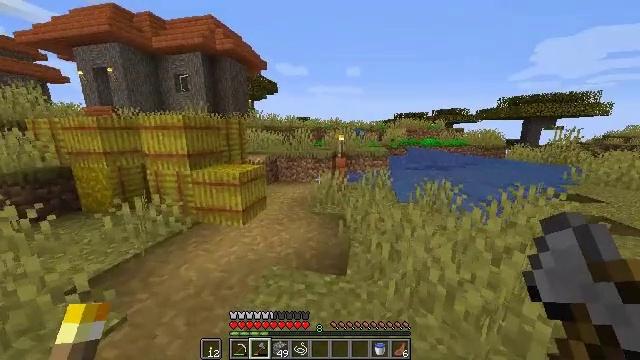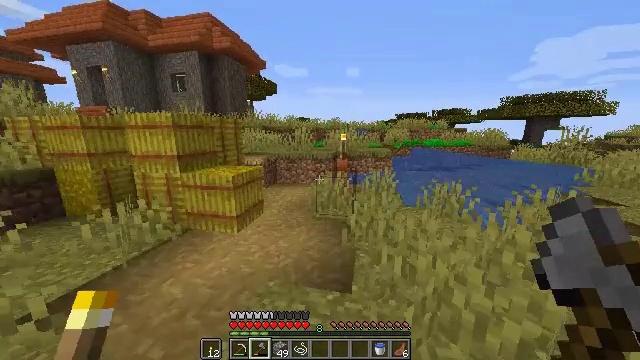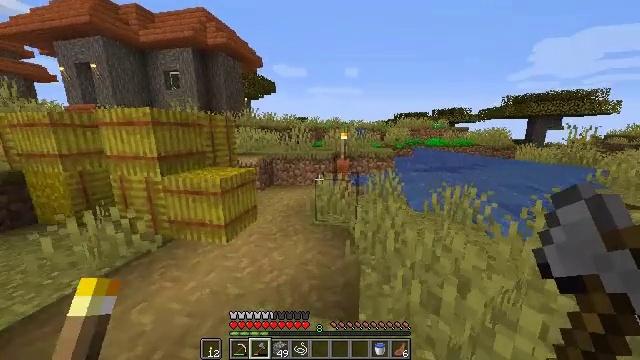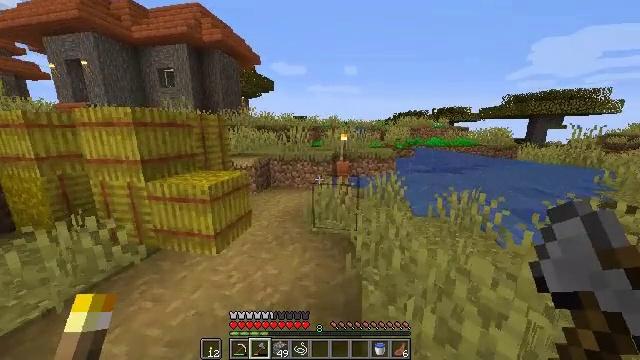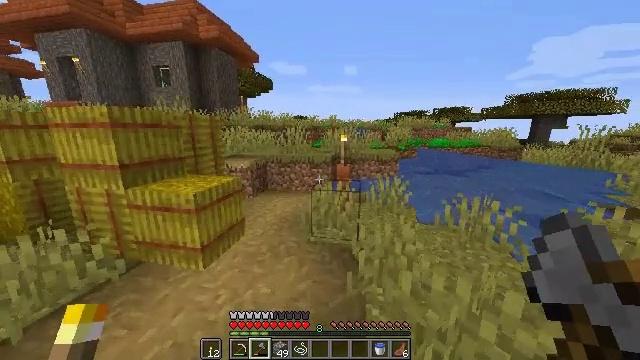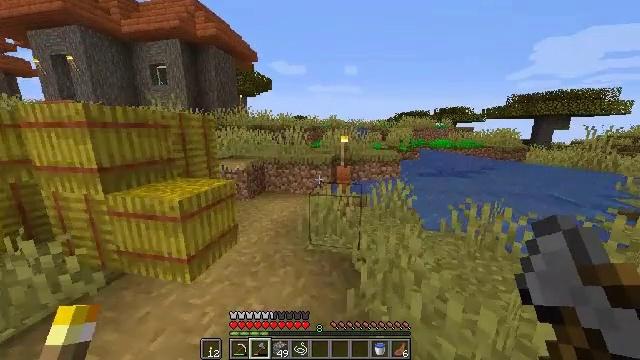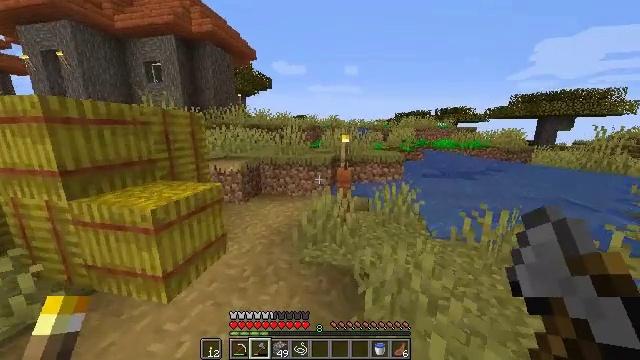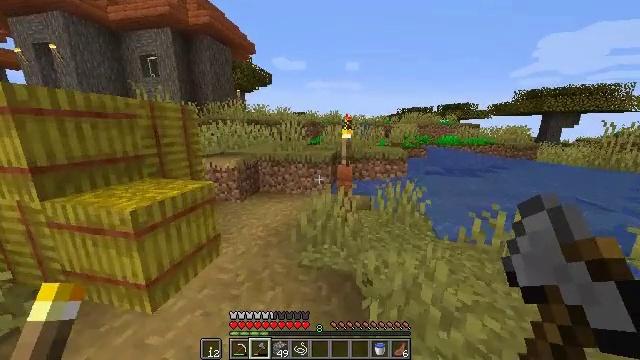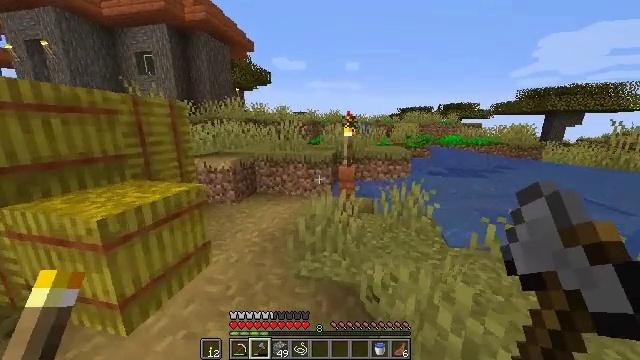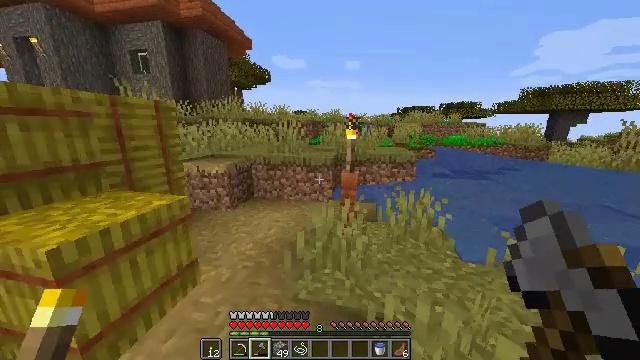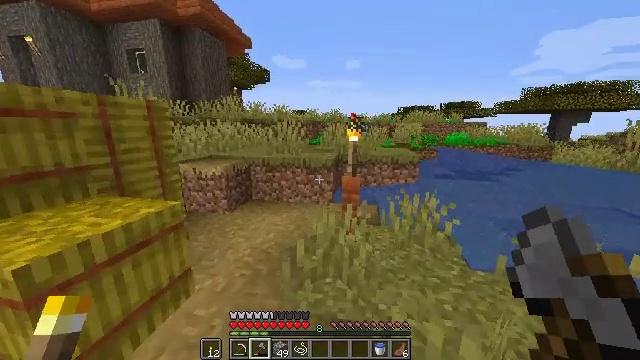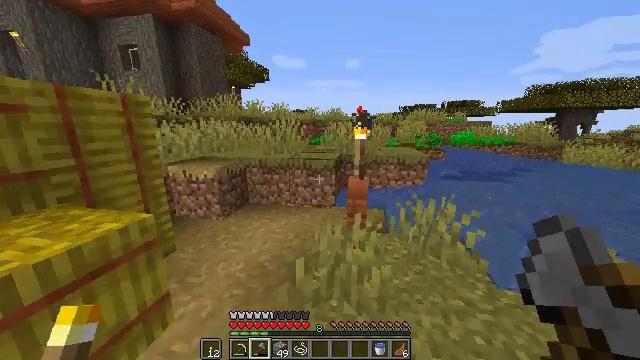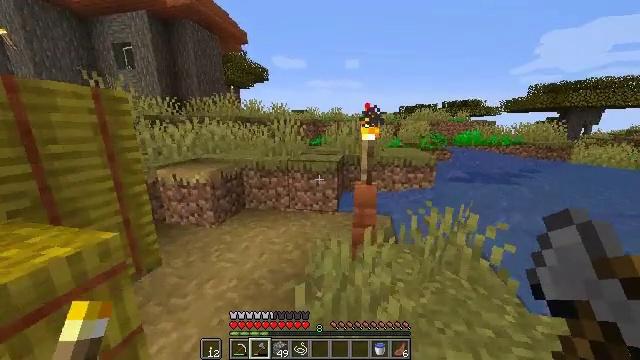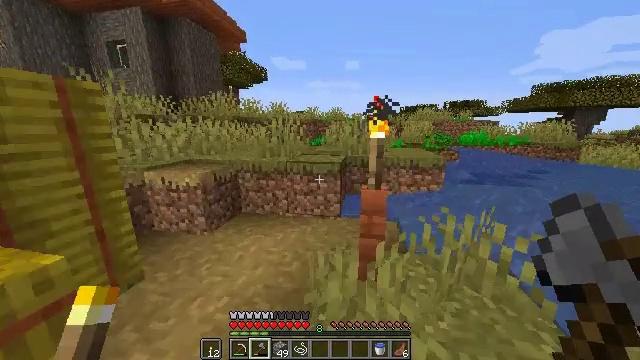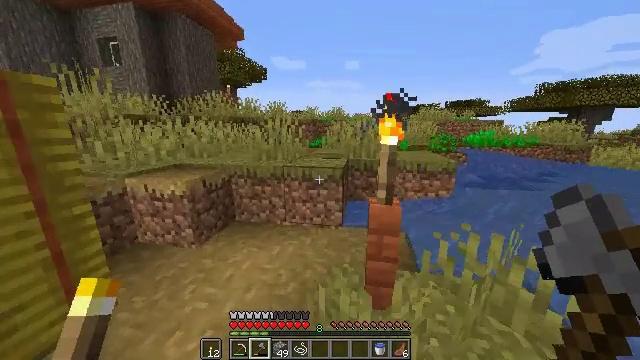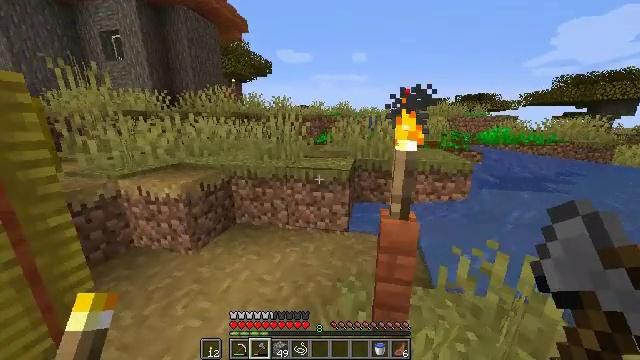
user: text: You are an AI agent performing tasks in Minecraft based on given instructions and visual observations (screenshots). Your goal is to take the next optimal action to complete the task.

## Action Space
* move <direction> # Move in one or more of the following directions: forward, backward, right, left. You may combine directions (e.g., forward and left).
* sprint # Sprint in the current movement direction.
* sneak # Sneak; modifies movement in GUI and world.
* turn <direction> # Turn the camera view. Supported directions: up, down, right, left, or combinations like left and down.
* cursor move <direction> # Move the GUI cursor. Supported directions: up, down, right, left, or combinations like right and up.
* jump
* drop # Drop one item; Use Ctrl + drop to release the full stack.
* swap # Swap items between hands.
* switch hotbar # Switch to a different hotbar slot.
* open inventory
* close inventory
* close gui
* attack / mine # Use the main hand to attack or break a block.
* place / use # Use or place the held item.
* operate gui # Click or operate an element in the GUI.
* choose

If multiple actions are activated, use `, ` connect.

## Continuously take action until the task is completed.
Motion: motion action
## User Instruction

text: Mine the orange carpet to pick it up.
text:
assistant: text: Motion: move forward, sprint, attack / mine
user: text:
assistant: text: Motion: move forward, sprint, attack / mine
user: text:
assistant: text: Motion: move forward, sprint, attack / mine
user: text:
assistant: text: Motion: move forward, sprint, attack / mine
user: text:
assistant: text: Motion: move forward, sprint, attack / mine
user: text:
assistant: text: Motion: move forward, sprint, attack / mine
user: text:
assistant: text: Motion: move forward, sprint, turn down, attack / mine
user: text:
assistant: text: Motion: move forward, sprint, attack / mine
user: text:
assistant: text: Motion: move forward, sprint, attack / mine
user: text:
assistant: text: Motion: move forward, sprint, attack / mine
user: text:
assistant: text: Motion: move forward, sprint, attack / mine
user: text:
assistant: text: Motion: move forward, sprint, attack / mine
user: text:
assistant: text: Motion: move forward, sprint, attack / mine
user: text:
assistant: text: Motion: move forward, sprint, attack / mine
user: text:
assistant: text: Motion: move forward, sprint, turn left and down, attack / mine
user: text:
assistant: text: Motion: move forward, sprint, turn left, attack / mine
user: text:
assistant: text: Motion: move forward, sprint, turn left, attack / mine
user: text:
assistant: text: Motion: move forward, sprint, turn left, attack / mine
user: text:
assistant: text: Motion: move forward, sprint, turn left, attack / mine
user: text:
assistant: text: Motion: move forward, sprint, turn left, attack / mine, jump
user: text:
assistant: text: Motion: move forward, sprint, attack / mine, jump
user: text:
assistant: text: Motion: move forward, sprint, attack / mine, jump
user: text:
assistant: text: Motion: move forward, sprint, attack / mine, jump
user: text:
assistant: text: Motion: move forward, sprint, attack / mine, jump
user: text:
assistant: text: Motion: move forward, sprint, attack / mine, jump
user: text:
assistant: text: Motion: move forward, sprint, attack / mine
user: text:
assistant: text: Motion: move forward, sprint, attack / mine
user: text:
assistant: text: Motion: move forward, sprint, attack / mine
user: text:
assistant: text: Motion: move forward, sprint, attack / mine
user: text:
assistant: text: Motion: move forward, sprint, attack / mine